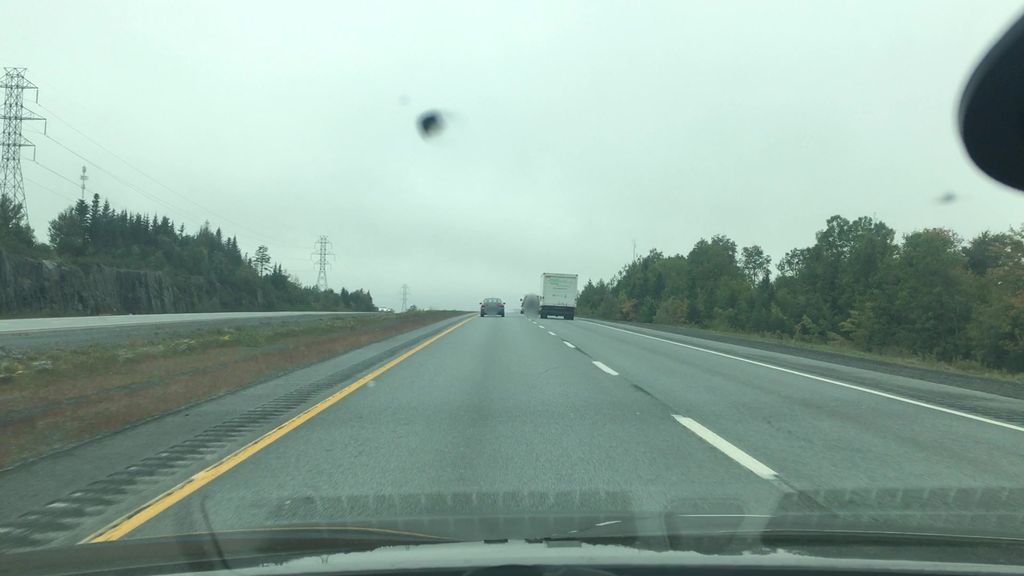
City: halifax